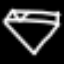
Label: diamond